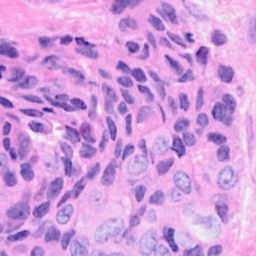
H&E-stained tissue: Breast